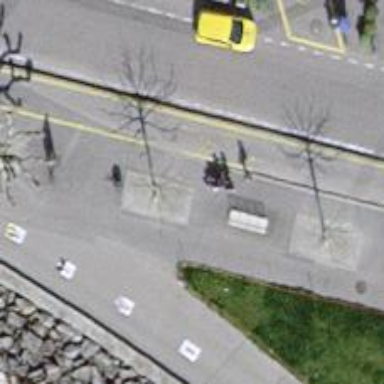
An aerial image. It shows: White bench.